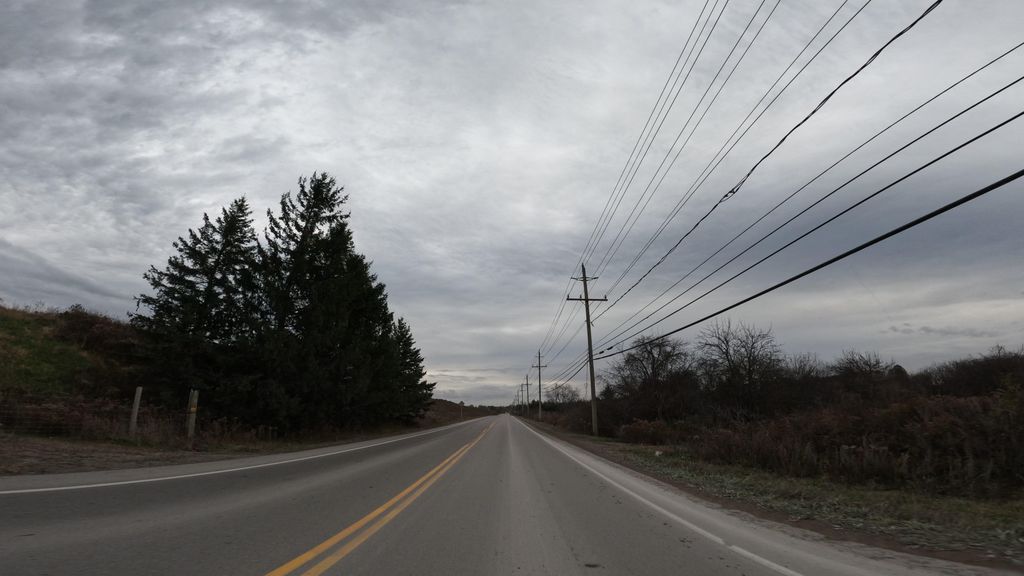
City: hamilton